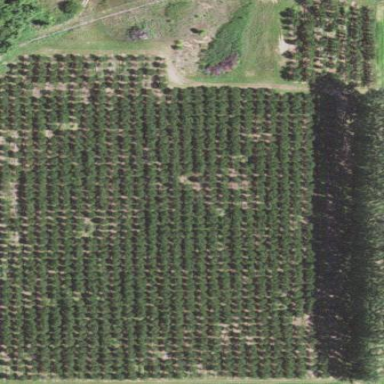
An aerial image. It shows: Orchard.